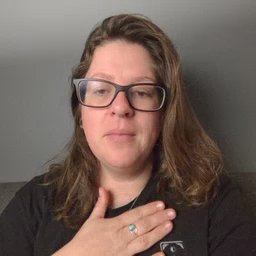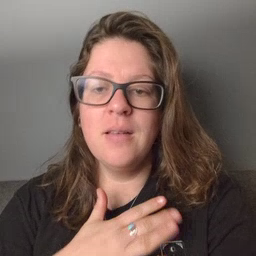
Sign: minemy